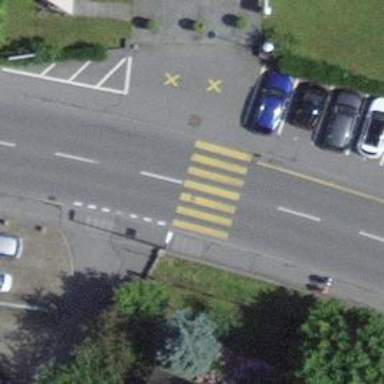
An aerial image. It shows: Footway with zebra crossing.